Question: Using WatchKit, how do I position a Label on top of an Image?
See how the $201.00 is hovering over the Tesla logo? How do you achieve that? I can't figure out how to put things on top of each other in my WatchKit app storyboard.

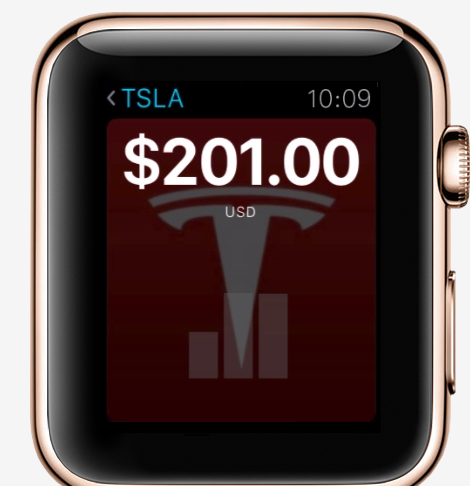
Answer: Judged by the corner radius of the background image, I would say putting the label into a group, and setting the backgroud image of that group.